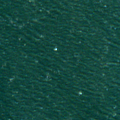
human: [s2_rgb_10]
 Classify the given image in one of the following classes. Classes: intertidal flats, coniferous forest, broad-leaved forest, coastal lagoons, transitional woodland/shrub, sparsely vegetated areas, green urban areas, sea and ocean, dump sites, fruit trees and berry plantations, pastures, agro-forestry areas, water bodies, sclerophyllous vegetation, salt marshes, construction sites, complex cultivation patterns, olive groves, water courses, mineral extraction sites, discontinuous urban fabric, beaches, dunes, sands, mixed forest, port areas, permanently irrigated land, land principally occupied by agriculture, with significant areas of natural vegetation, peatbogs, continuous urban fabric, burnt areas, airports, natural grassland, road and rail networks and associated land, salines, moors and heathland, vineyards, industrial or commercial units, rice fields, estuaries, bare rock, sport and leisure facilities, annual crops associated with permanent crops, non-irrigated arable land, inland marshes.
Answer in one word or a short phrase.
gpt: sea and ocean